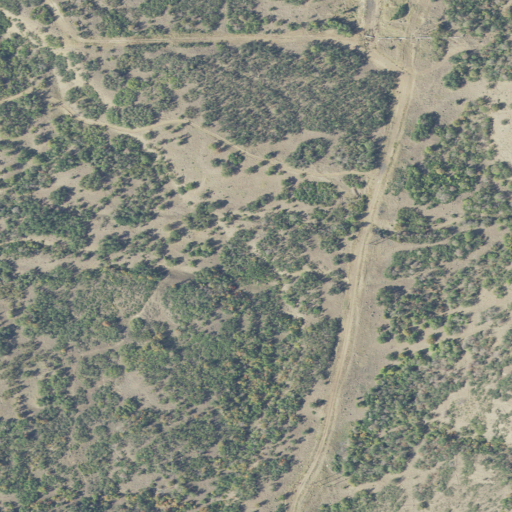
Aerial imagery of valley in Utah named Little Slide Canyon containing shrub, woody wetlands, evergreen forest, herbaceous wetlands, and pasture